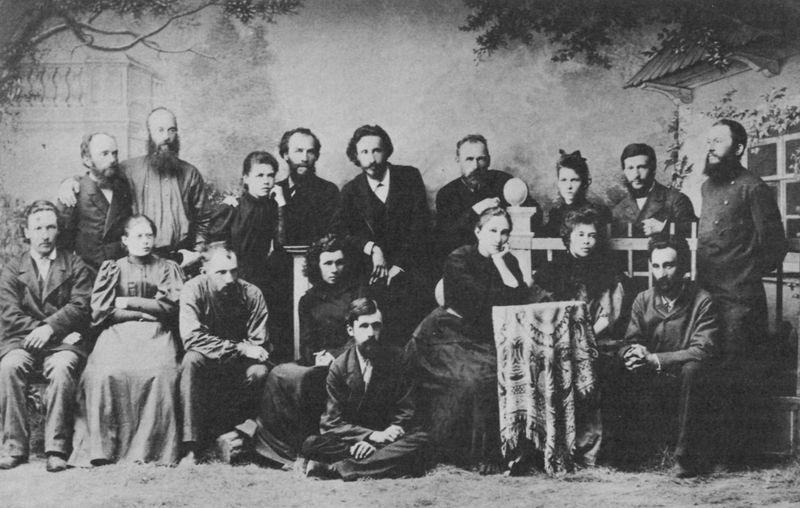
Titel: M.I. Drei, Mitglied der Narodnaja Wolja
Künstler: Russischer Photograph
Standort: Amsterdam
Institution: Internationaal Instituut voor Sociale Geschiedenis
Schlagwörter: baum, gruppe, himmel, laub, mann, weiß, wolken, bäume, frauen, menschen, sitzen, fenster, grau, hintergrund, holz, kleider, männer, schwarz, tisch, dach, gras, haus, park, tuch, wiese, zaun, muster, rock, alt, anzug, bart, bärte, gesichter, jung, blicke, stehen, bild, tischdecke, tischtuch, erde, brüstung, boden, stoff, decke, familie, garten, ranken, umarmung, russland, holzzaun, arbeiter, lehnen, staffage, glatze, geländer, unscharf, foto, fotografie, photographie, umarmen, fensterrahmen, gemalt, schwarz-weiss, kugel, gruppenbild, wissenschaftler, photo, verschränkt, familienbild, kulisse, anlehnen, schauspieler, vordach, mienen, auflehnen, fresco, wnd, gruppenfoto, mienenspiel, studioaufnahme, russischer fotograph, ack, hasud, hintergrundbild, lange bärte, steckfrisuren, wandbelmalung, zheater